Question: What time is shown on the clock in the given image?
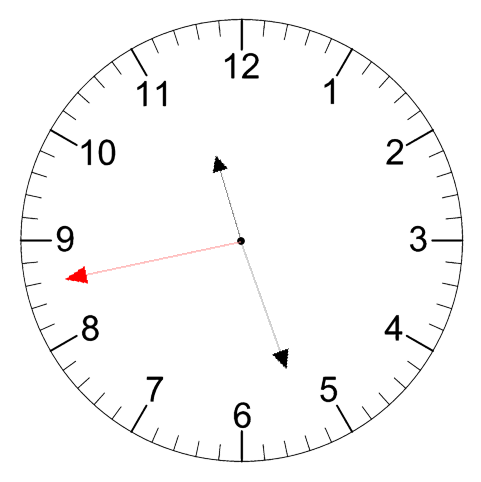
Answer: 11:26:43